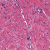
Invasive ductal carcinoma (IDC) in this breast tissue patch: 1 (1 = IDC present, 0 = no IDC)